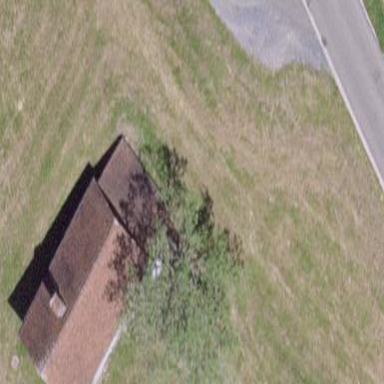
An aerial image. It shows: Rural barn.